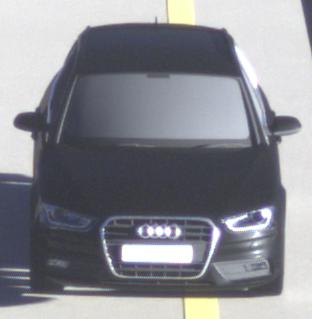
Make: Audi
Model: A4 Avant 1.8 TFSI
Detailed model: A4 (B8) Avant
Model produced from: 2012/02
Model produced until: 2015/04
Doors: 5
Color: black
Road condition: dry road
Daytime: sunrise or sunset
Contrast: high contrast